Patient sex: M
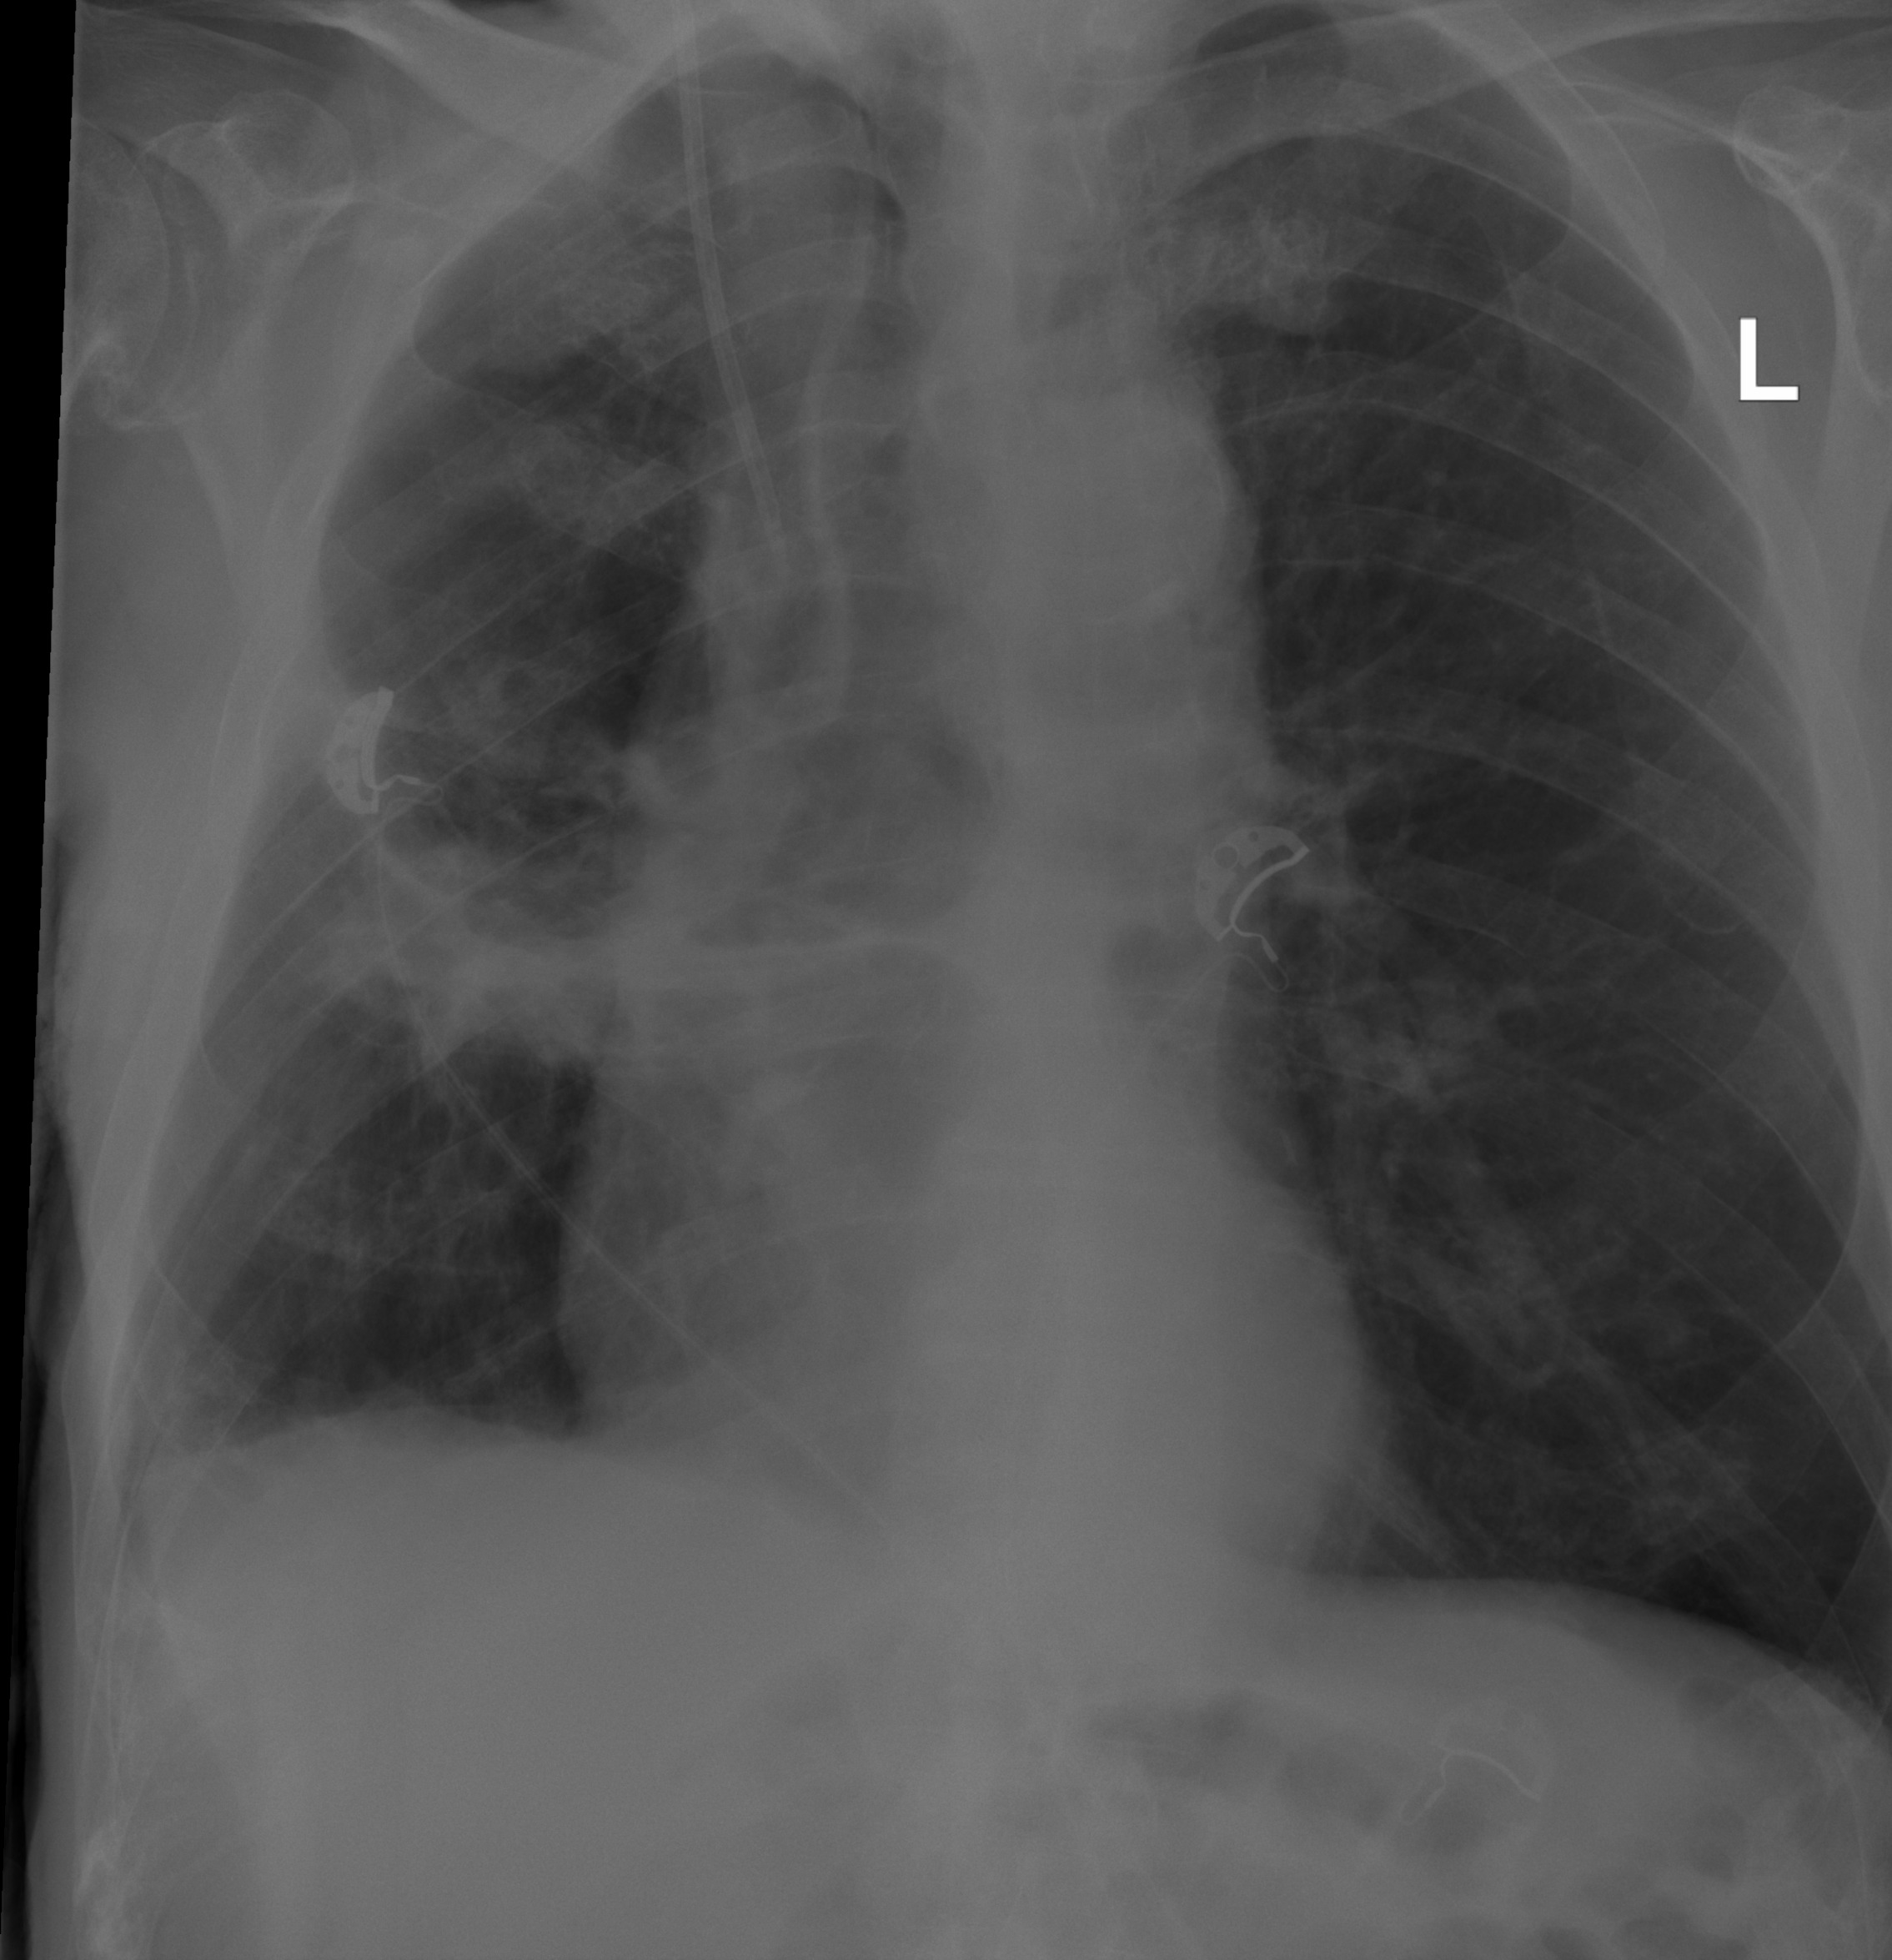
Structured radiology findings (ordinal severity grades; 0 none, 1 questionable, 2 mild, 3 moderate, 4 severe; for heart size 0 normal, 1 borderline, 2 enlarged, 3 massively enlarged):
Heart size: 0
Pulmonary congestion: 0
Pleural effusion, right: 0
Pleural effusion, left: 0
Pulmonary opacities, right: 2
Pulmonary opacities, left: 0
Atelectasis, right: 3
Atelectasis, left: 0